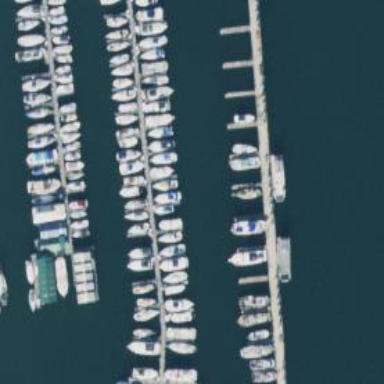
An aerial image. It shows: Breakwater with mooring facilities.